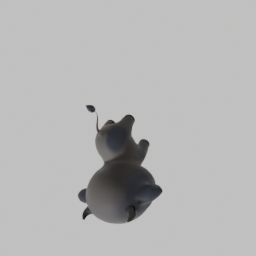
Label: animals